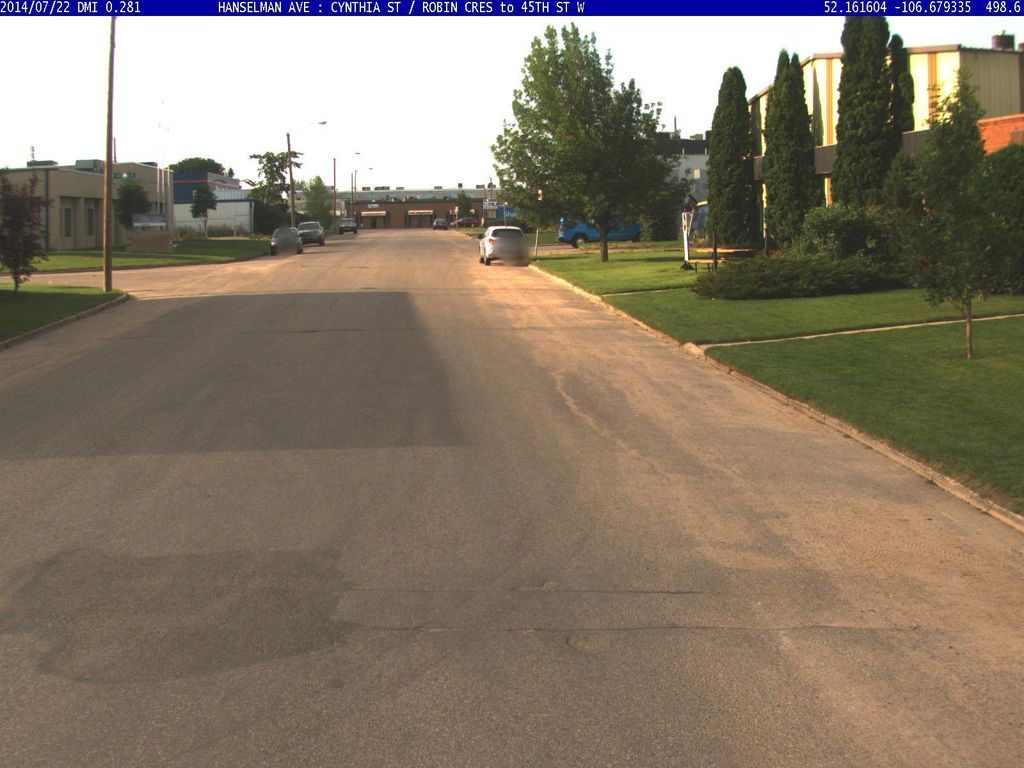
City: saskatoon